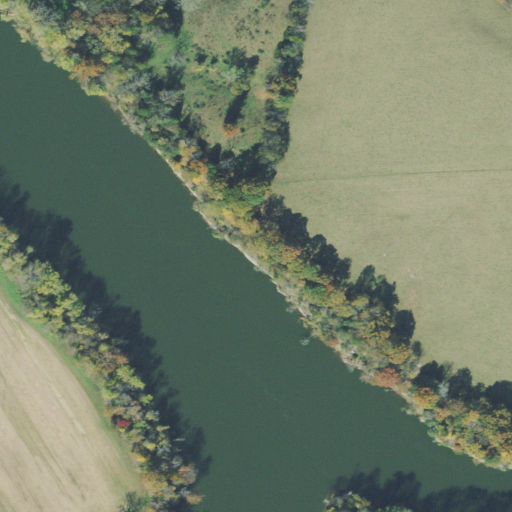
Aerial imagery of cliff(s) in Tennessee named Scraunchers Rock Bluff containing open water, pasture, mixed forest, deciduous forest, and cultivated crops